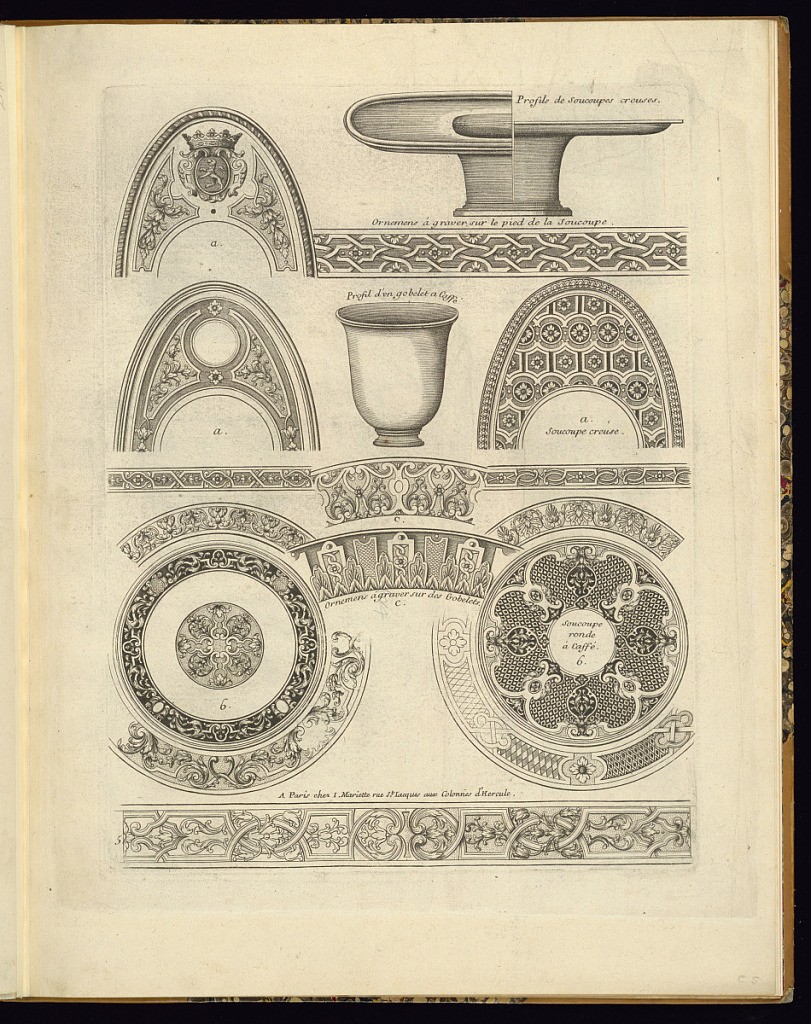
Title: Ornament Designs for use on Cups and Saucers
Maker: Masson, French, active late 17th and early 18th century
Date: late 17th–early 18th century
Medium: Etching and engraving on paper
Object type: Print
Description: Designs for ornament to be engraved on cups and saucers along with the design in profile of a coffee goblet (cup) and deep saucer. The ornament features borders of repeated patterns, scrolling leaves, diaper patterns, scrolling acanthus leaves, fleurons, strapwork, rosettes, heraldry (coat of arms), and cartouches. The designs are identified with lettered inscriptions. The plate is numbered and includes the publisher's address below.